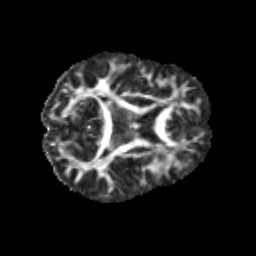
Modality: FA
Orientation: axial
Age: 11
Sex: male
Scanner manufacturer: siemens
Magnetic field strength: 3 T
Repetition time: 3.8 s
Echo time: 0.07 s